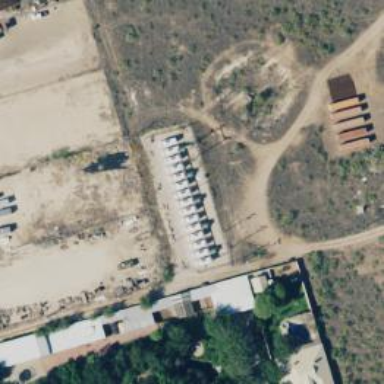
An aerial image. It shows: Generator is pictured.